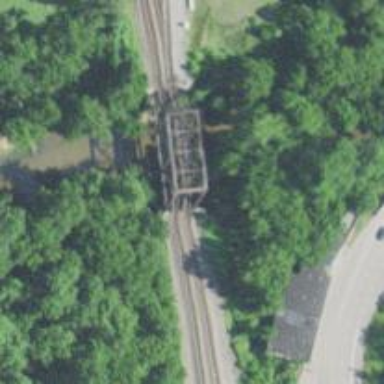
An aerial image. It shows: Bridge with railway tracks.